Question: When I choose 100% scale in iOS Simulator, the resolution of the simulator doesn't match the resolution of the physical device. Here's a screenshot of iPhone 6 Plus being simulated at 100% on my 20 inch ACD (1680x1050), which should have a width of 1080px:

But it doesn't. Does this happen to anyone else?
How can I fix it?
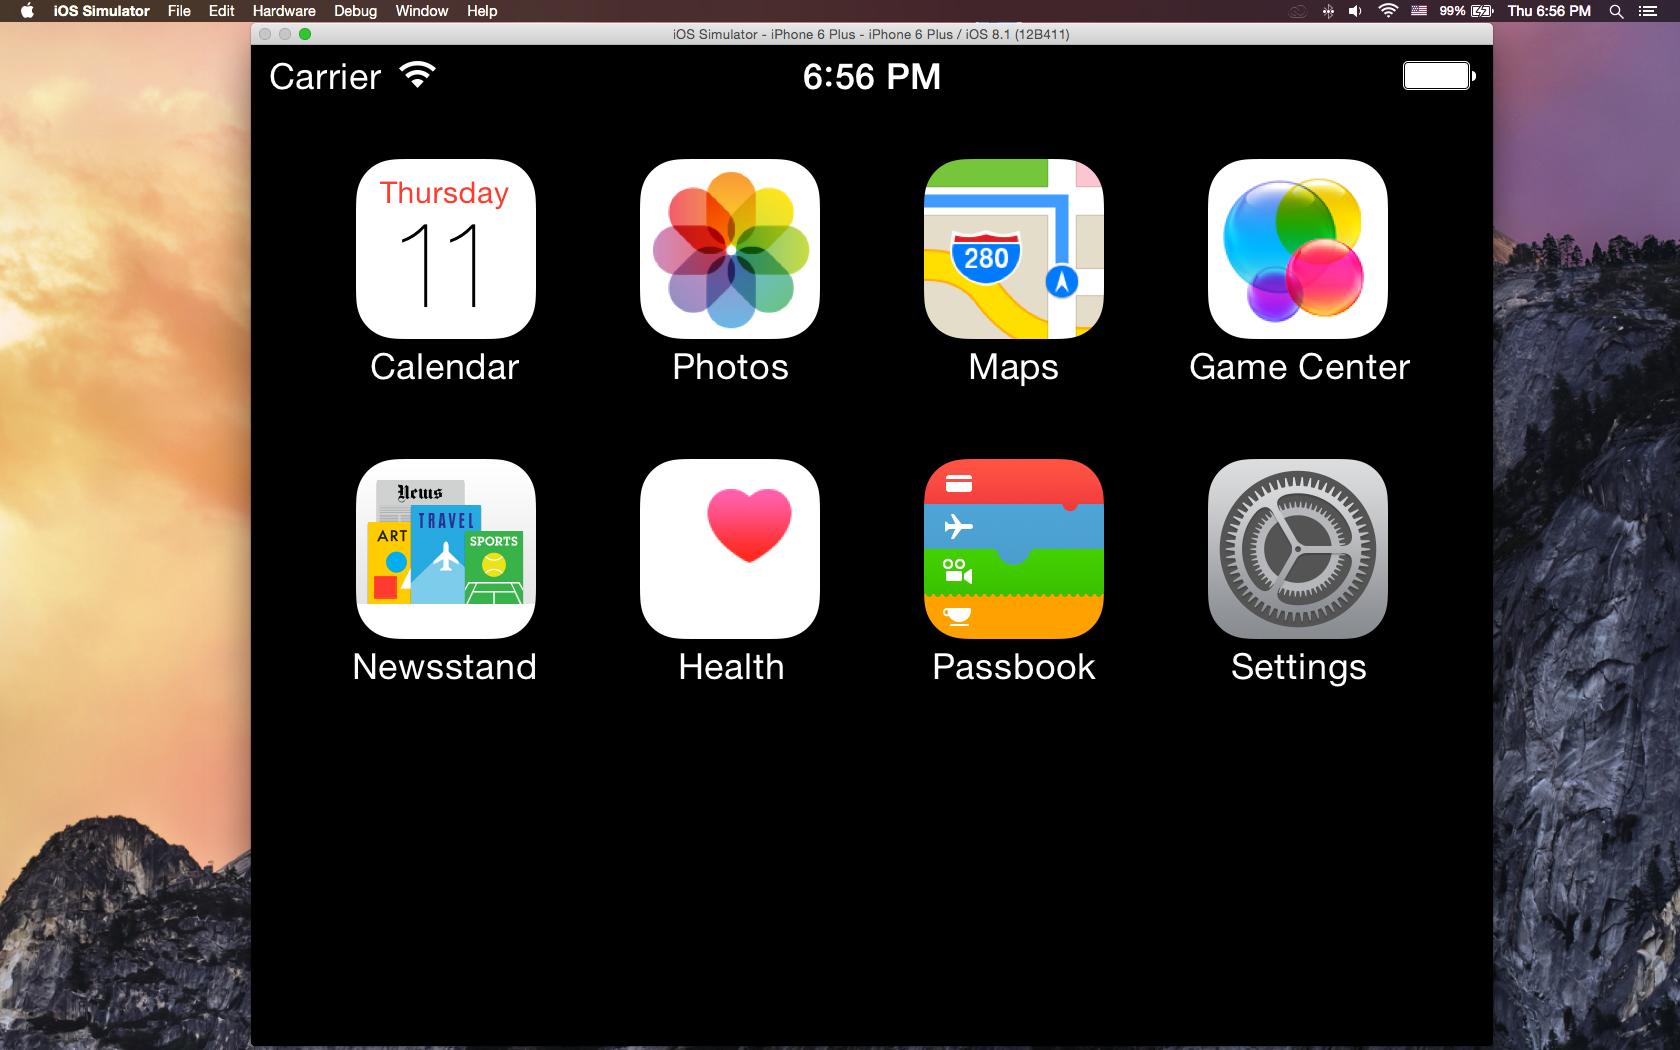
Answer: I think your simulator is displaying at 100%.
iPhone 6 Plus renders at 1242 x 2208 pixels. That seems to match your screenshot.
The problem is that the phone itself displays at 87% to fit its 1080 x 1920 display.